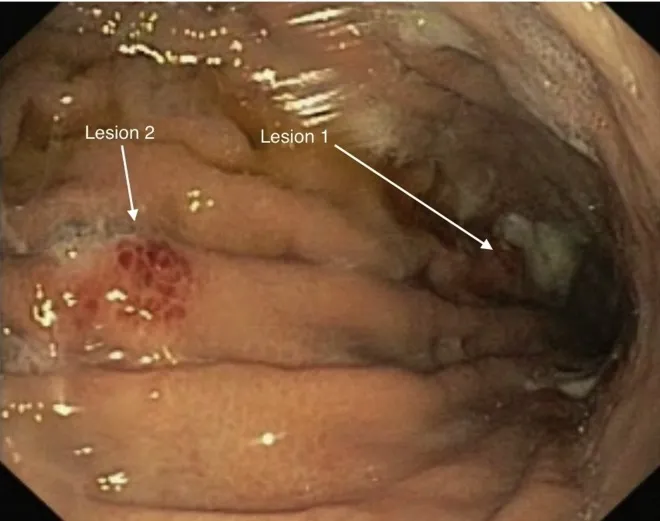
Endoscopic view of lesions.
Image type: endoscopy (gi_endoscopy)